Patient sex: F
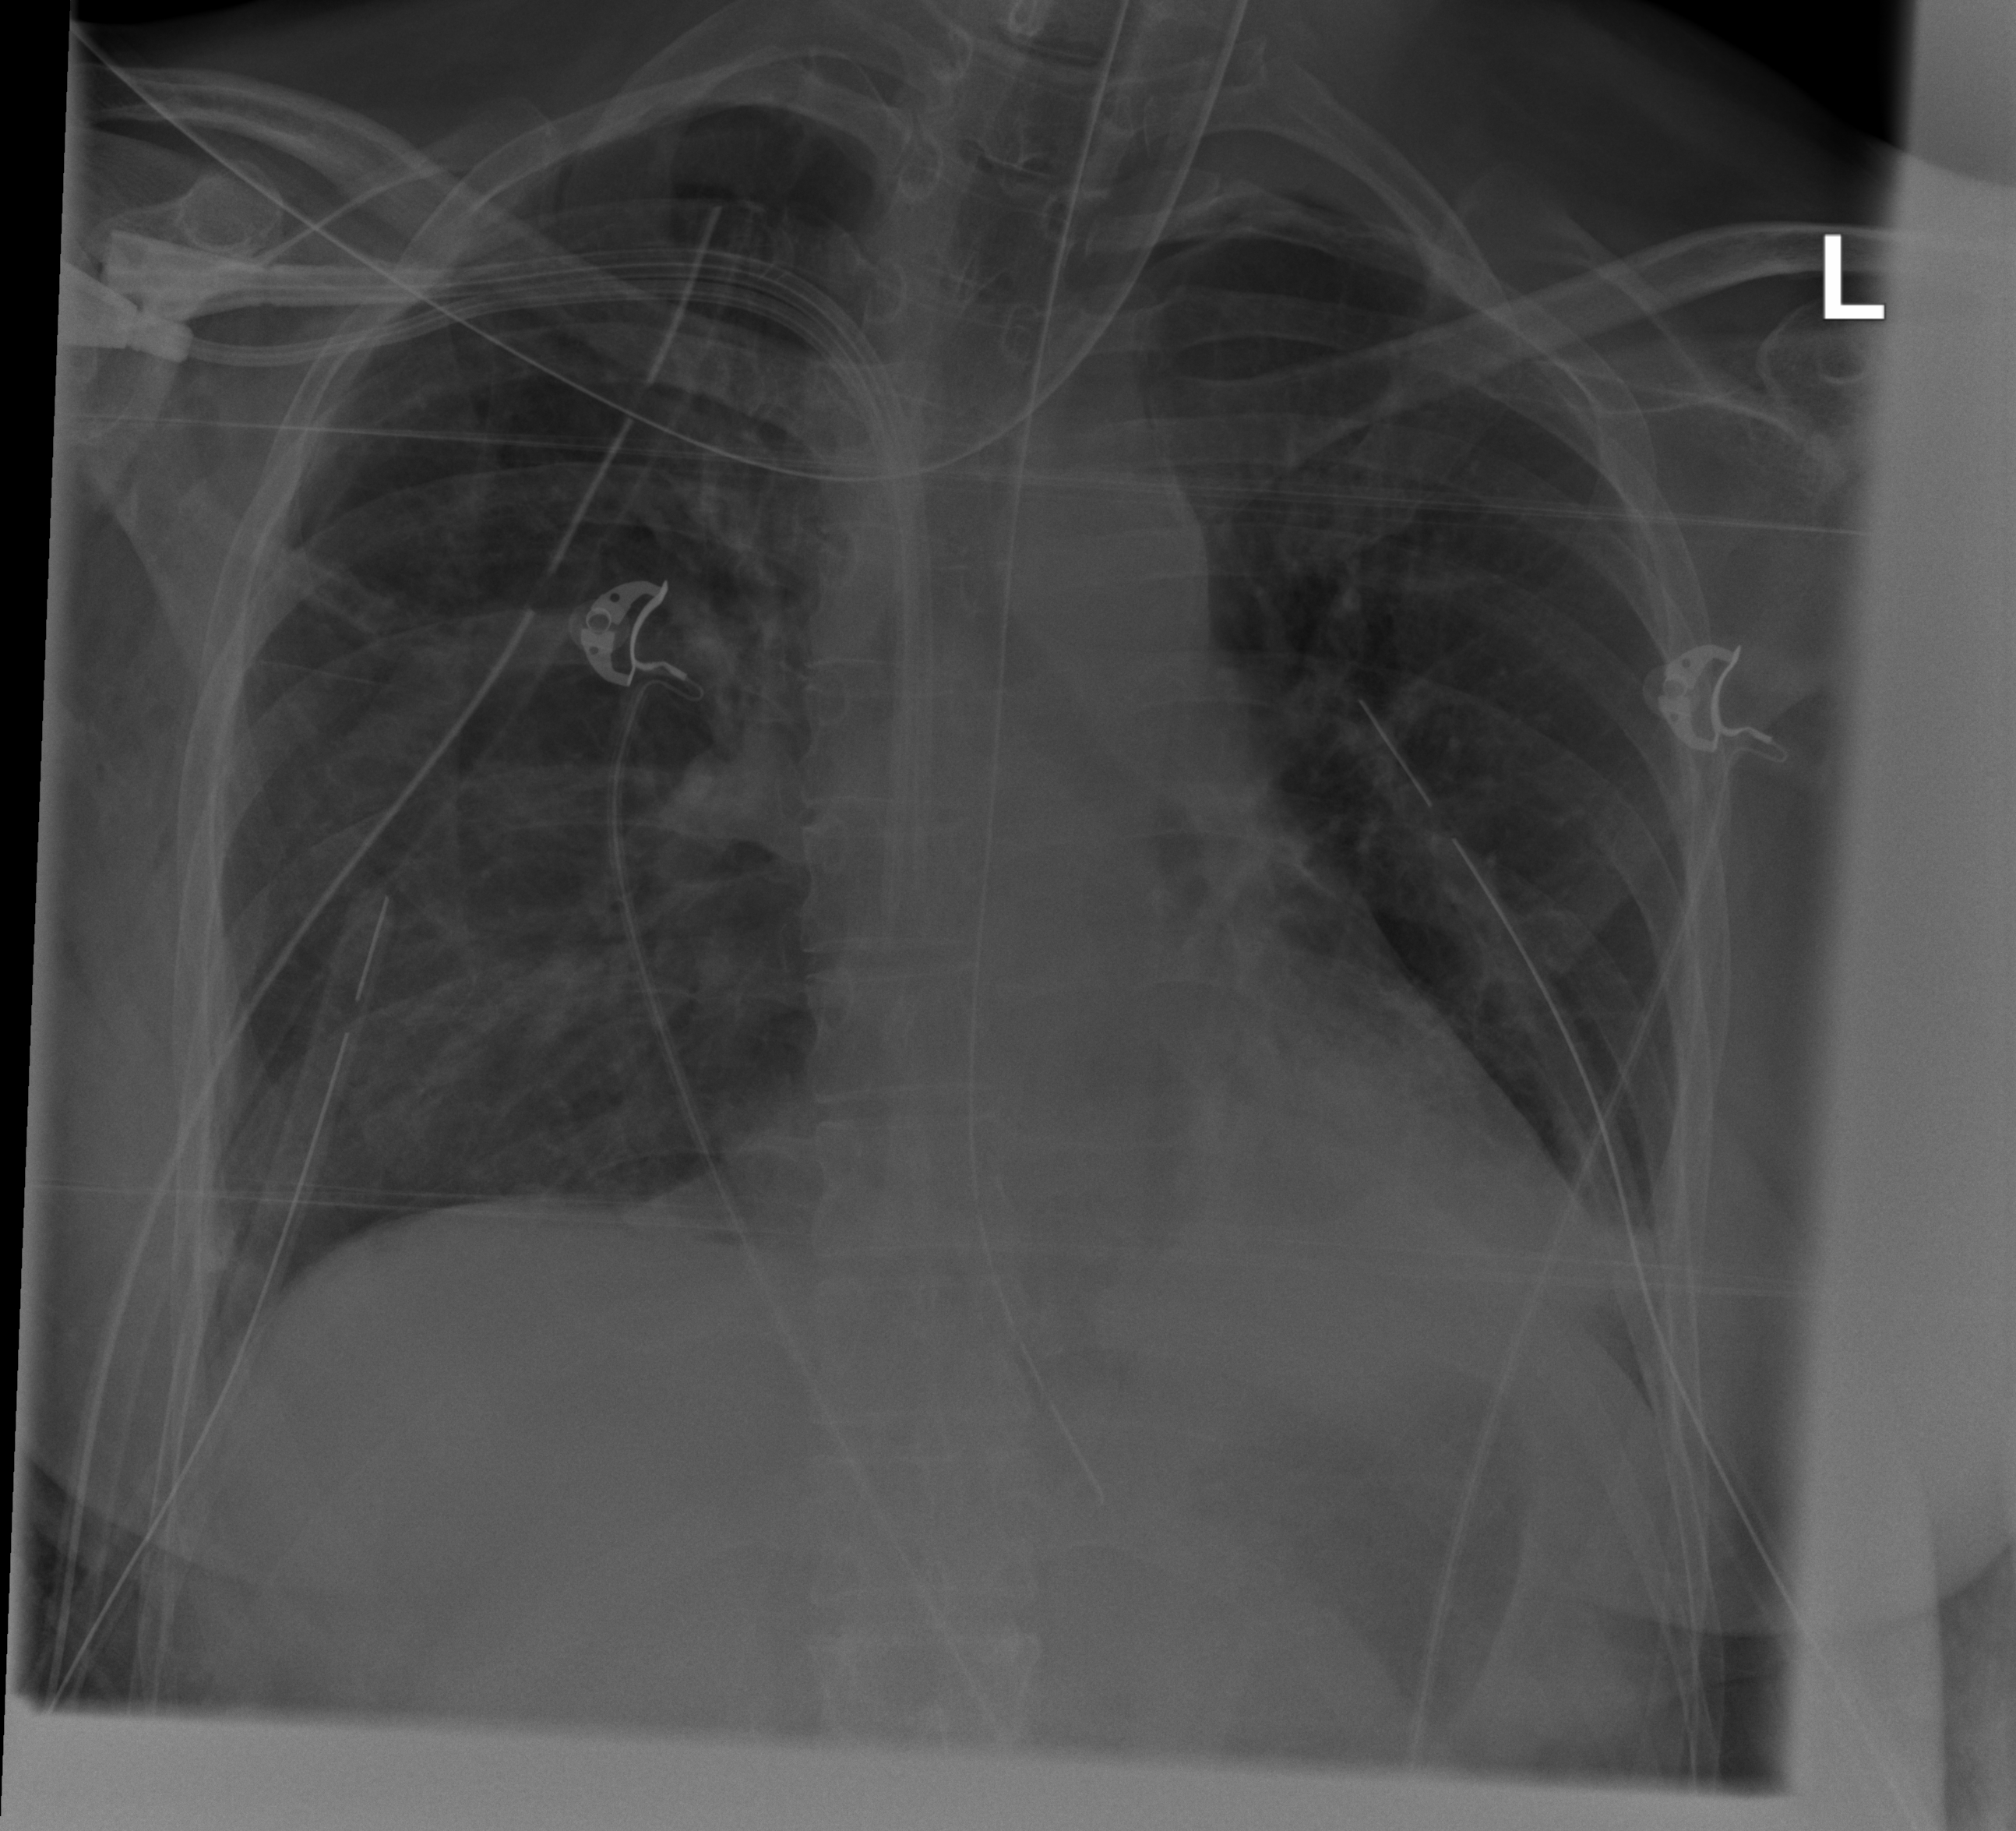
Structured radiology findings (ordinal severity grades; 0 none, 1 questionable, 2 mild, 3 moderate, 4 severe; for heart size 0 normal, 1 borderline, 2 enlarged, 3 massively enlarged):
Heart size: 0
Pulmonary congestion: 0
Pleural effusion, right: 0
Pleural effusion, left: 1
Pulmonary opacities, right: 1
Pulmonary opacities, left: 0
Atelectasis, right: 2
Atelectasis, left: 2